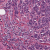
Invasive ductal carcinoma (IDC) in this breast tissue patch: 1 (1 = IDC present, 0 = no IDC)